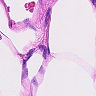
Metastatic tissue present: no